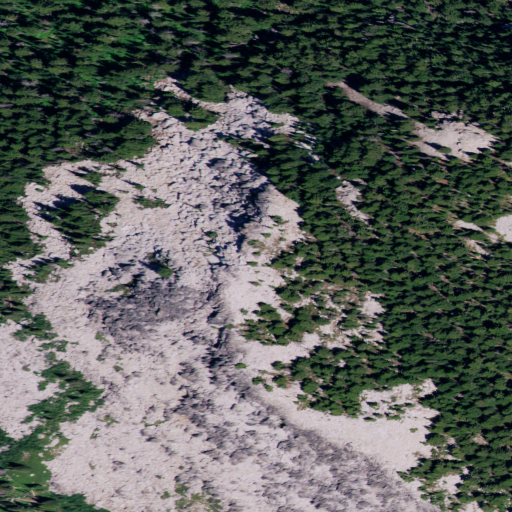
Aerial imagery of mountain in Idaho named Marble Mountain containing evergreen forest, grassland, and shrub